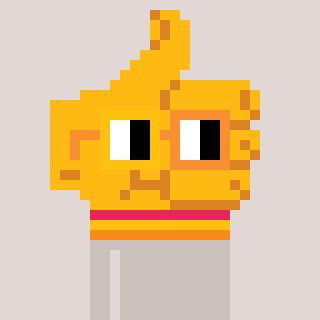
a pixel art character with square yellow and orange glasses, a thumbsup-shaped head and a foggrey-colored body on a warm background